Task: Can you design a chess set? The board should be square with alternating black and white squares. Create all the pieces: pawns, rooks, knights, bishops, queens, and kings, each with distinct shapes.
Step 962:
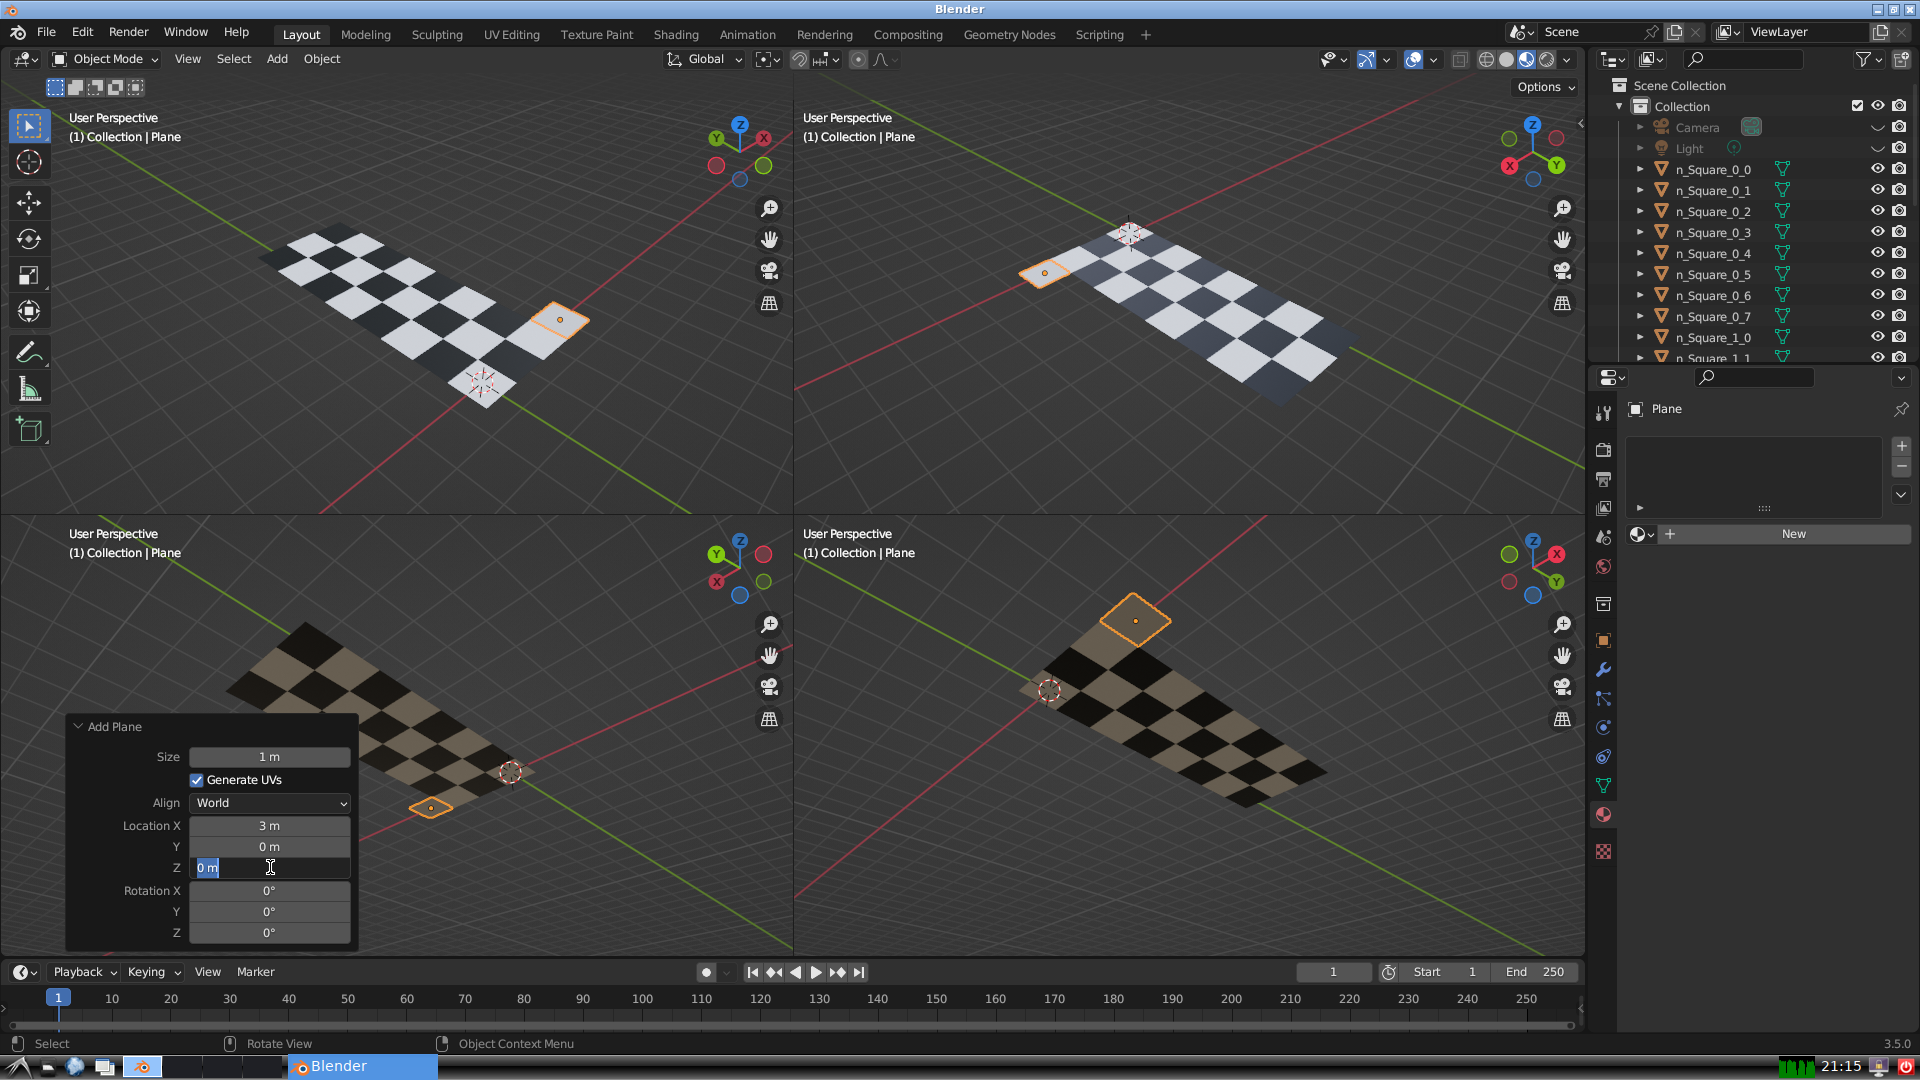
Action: input_text: 0.0